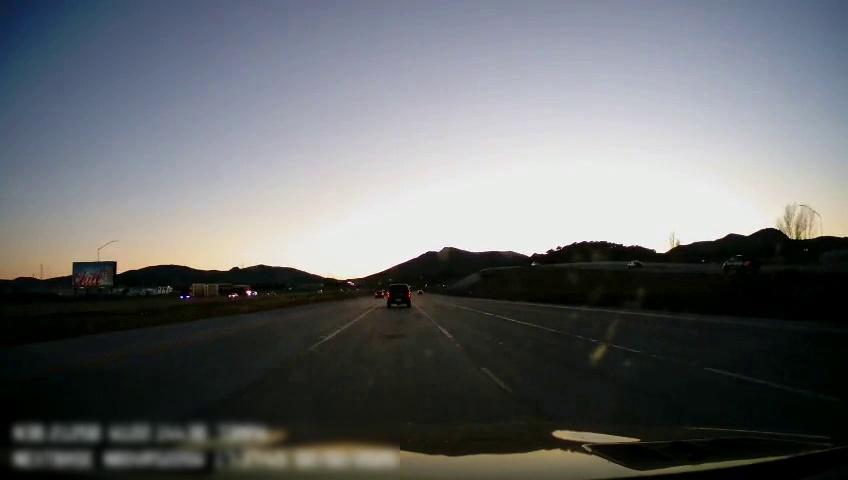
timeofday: Dusk/Dawn/Twilight
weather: Sunny
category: Drivable Space
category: Drivable Space
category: Vehicles | Car
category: Vehicles | Car
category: Vehicles | Car
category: Vehicles | Car
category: Vehicles | SUV
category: Vehicles | Car
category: Lanes | Alternate Lane
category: Lanes | Current Lane
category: Lanes | Current Lane
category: Lanes | Alternate Lane
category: Lanes | Alternate Lane